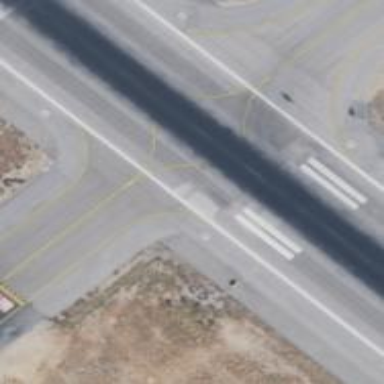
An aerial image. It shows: View of taxiway at the airport.